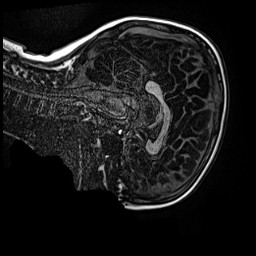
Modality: MP2RAGE
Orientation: sagittal
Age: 9
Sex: female
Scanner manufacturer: siemens
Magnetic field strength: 3 T
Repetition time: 4 s
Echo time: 0.00299 s